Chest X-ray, AP view. Patient: 66 years old, sex F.
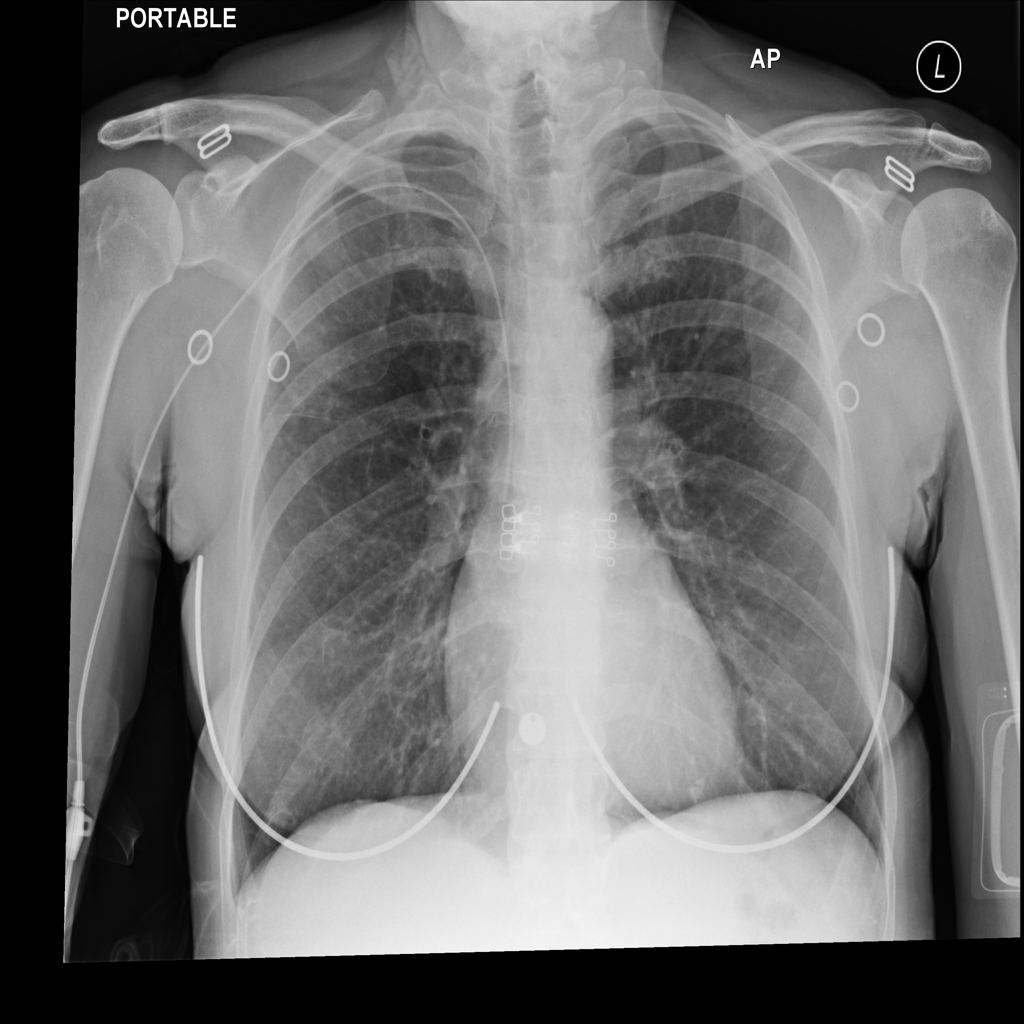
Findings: No Finding